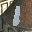
Label: 1